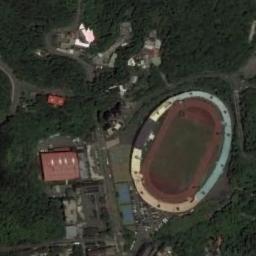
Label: stadium